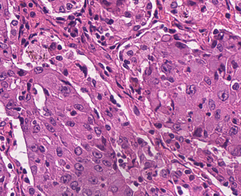
Tumor epithelial tissue: yes
Tumor-associated stroma tissue: yes
Normal tissue: no